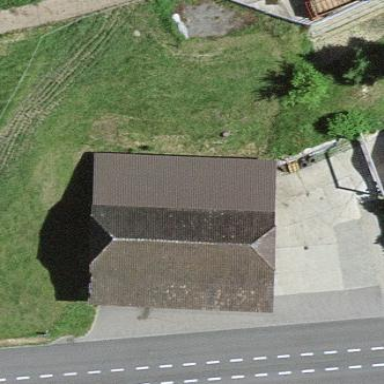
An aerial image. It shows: Rural barn.